Question: Is it possible to "force" R base plots in 'grid' package's 'grid.newpage'? For example, this works fine:
'''
library(grid)
grid.newpage()
vp1 <- viewport(x=0,y=0.5,width=0.5, height=0.5, just = c("left", "bottom"))
vp2 <- viewport(x=0.5,y=0,width=0.5, height=0.5, just = c("left", "bottom"))
pushViewport(vp1)
grid.rect()
grid.text("vp1", 0.5, 0.5)
upViewport()
pushViewport(vp2)
grid.rect()
grid.text("vp2", 0.5, 0.5)
'''
.
But if I try something like this:
'''
grid.newpage()
vp1 <- viewport(x=0,y=0.5,width=0.5, height=0.5, just = c("left", "bottom"))
vp2 <- viewport(x=0.5,y=0,width=0.5, height=0.5, just = c("left", "bottom"))
pushViewport(vp1)
grid.rect()
print(plot(1,2))
grid.text("vp1", 0.5, 0.5)
upViewport()
pushViewport(vp2)
grid.rect()
print(plot(1,2))
'''
R base plot just over-rides 'grid.newpage'. Using 'par(new=T)' does not help either.
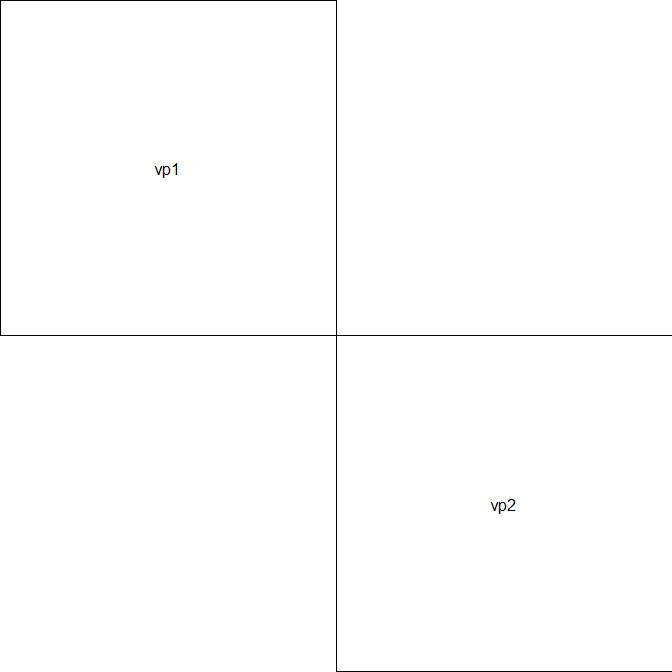
Answer: Because no-one answered this, I'll do it myself. As Andrie said, the answer to this question is <URL>':
'''
library(grid)
library(gridBase)
plot.new()
vp1 <- viewport(x=0,y=0.5,width=0.5, height=0.5, just = c("left", "bottom"))
vp2 <- viewport(x=0.5,y=0,width=0.5, height=0.5, just = c("left", "bottom"))
pushViewport(vp1)
grid.rect()
grid.text("vp1", 0.5, 0.5)
par(new=TRUE, fig=gridFIG())
plot(1,2)
upViewport()
pushViewport(vp2)
grid.rect()
grid.text("vp2", 0.5, 0.5)
par(new=TRUE, fig=gridFIG())
plot(1,2)
'''